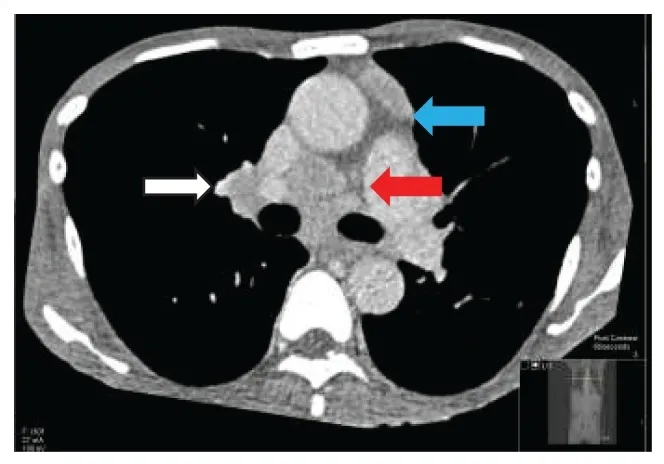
Axial computerised tomography of the chest demonstrating extensive mediastinal lymph nodes, the blue arrow points to the pre-vascular nodes, the white arrow points to the right hilar node and the red arrow points to the pre-carinal and subcarinal nodes.
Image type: radiology (ct)